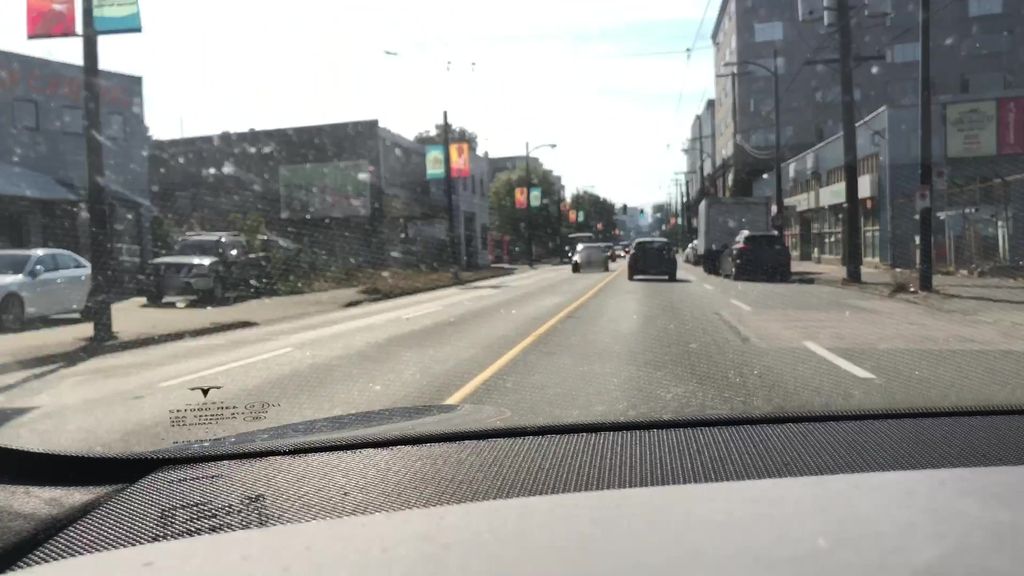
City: vancouver